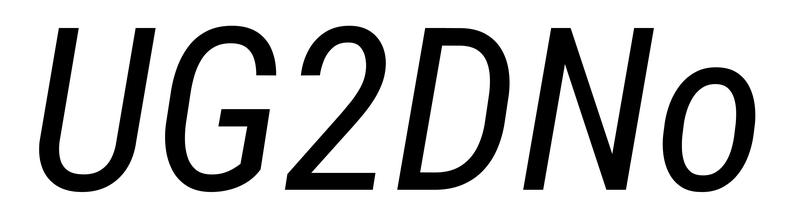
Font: Roboto-Italic_Condensed_Italic